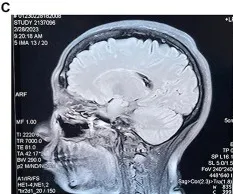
(A-C) are three different sections of the sagittal position of the MRI re-examined 10 months after the patient's fire needle treatment.
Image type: radiology (mri)